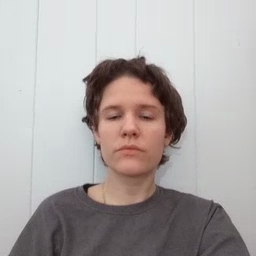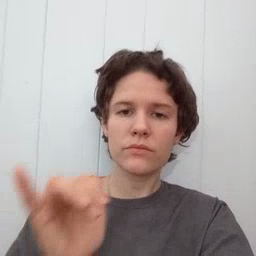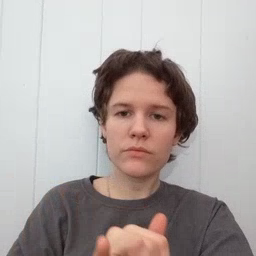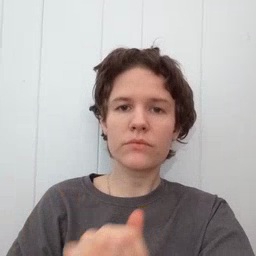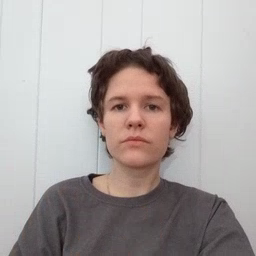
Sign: that